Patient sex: F
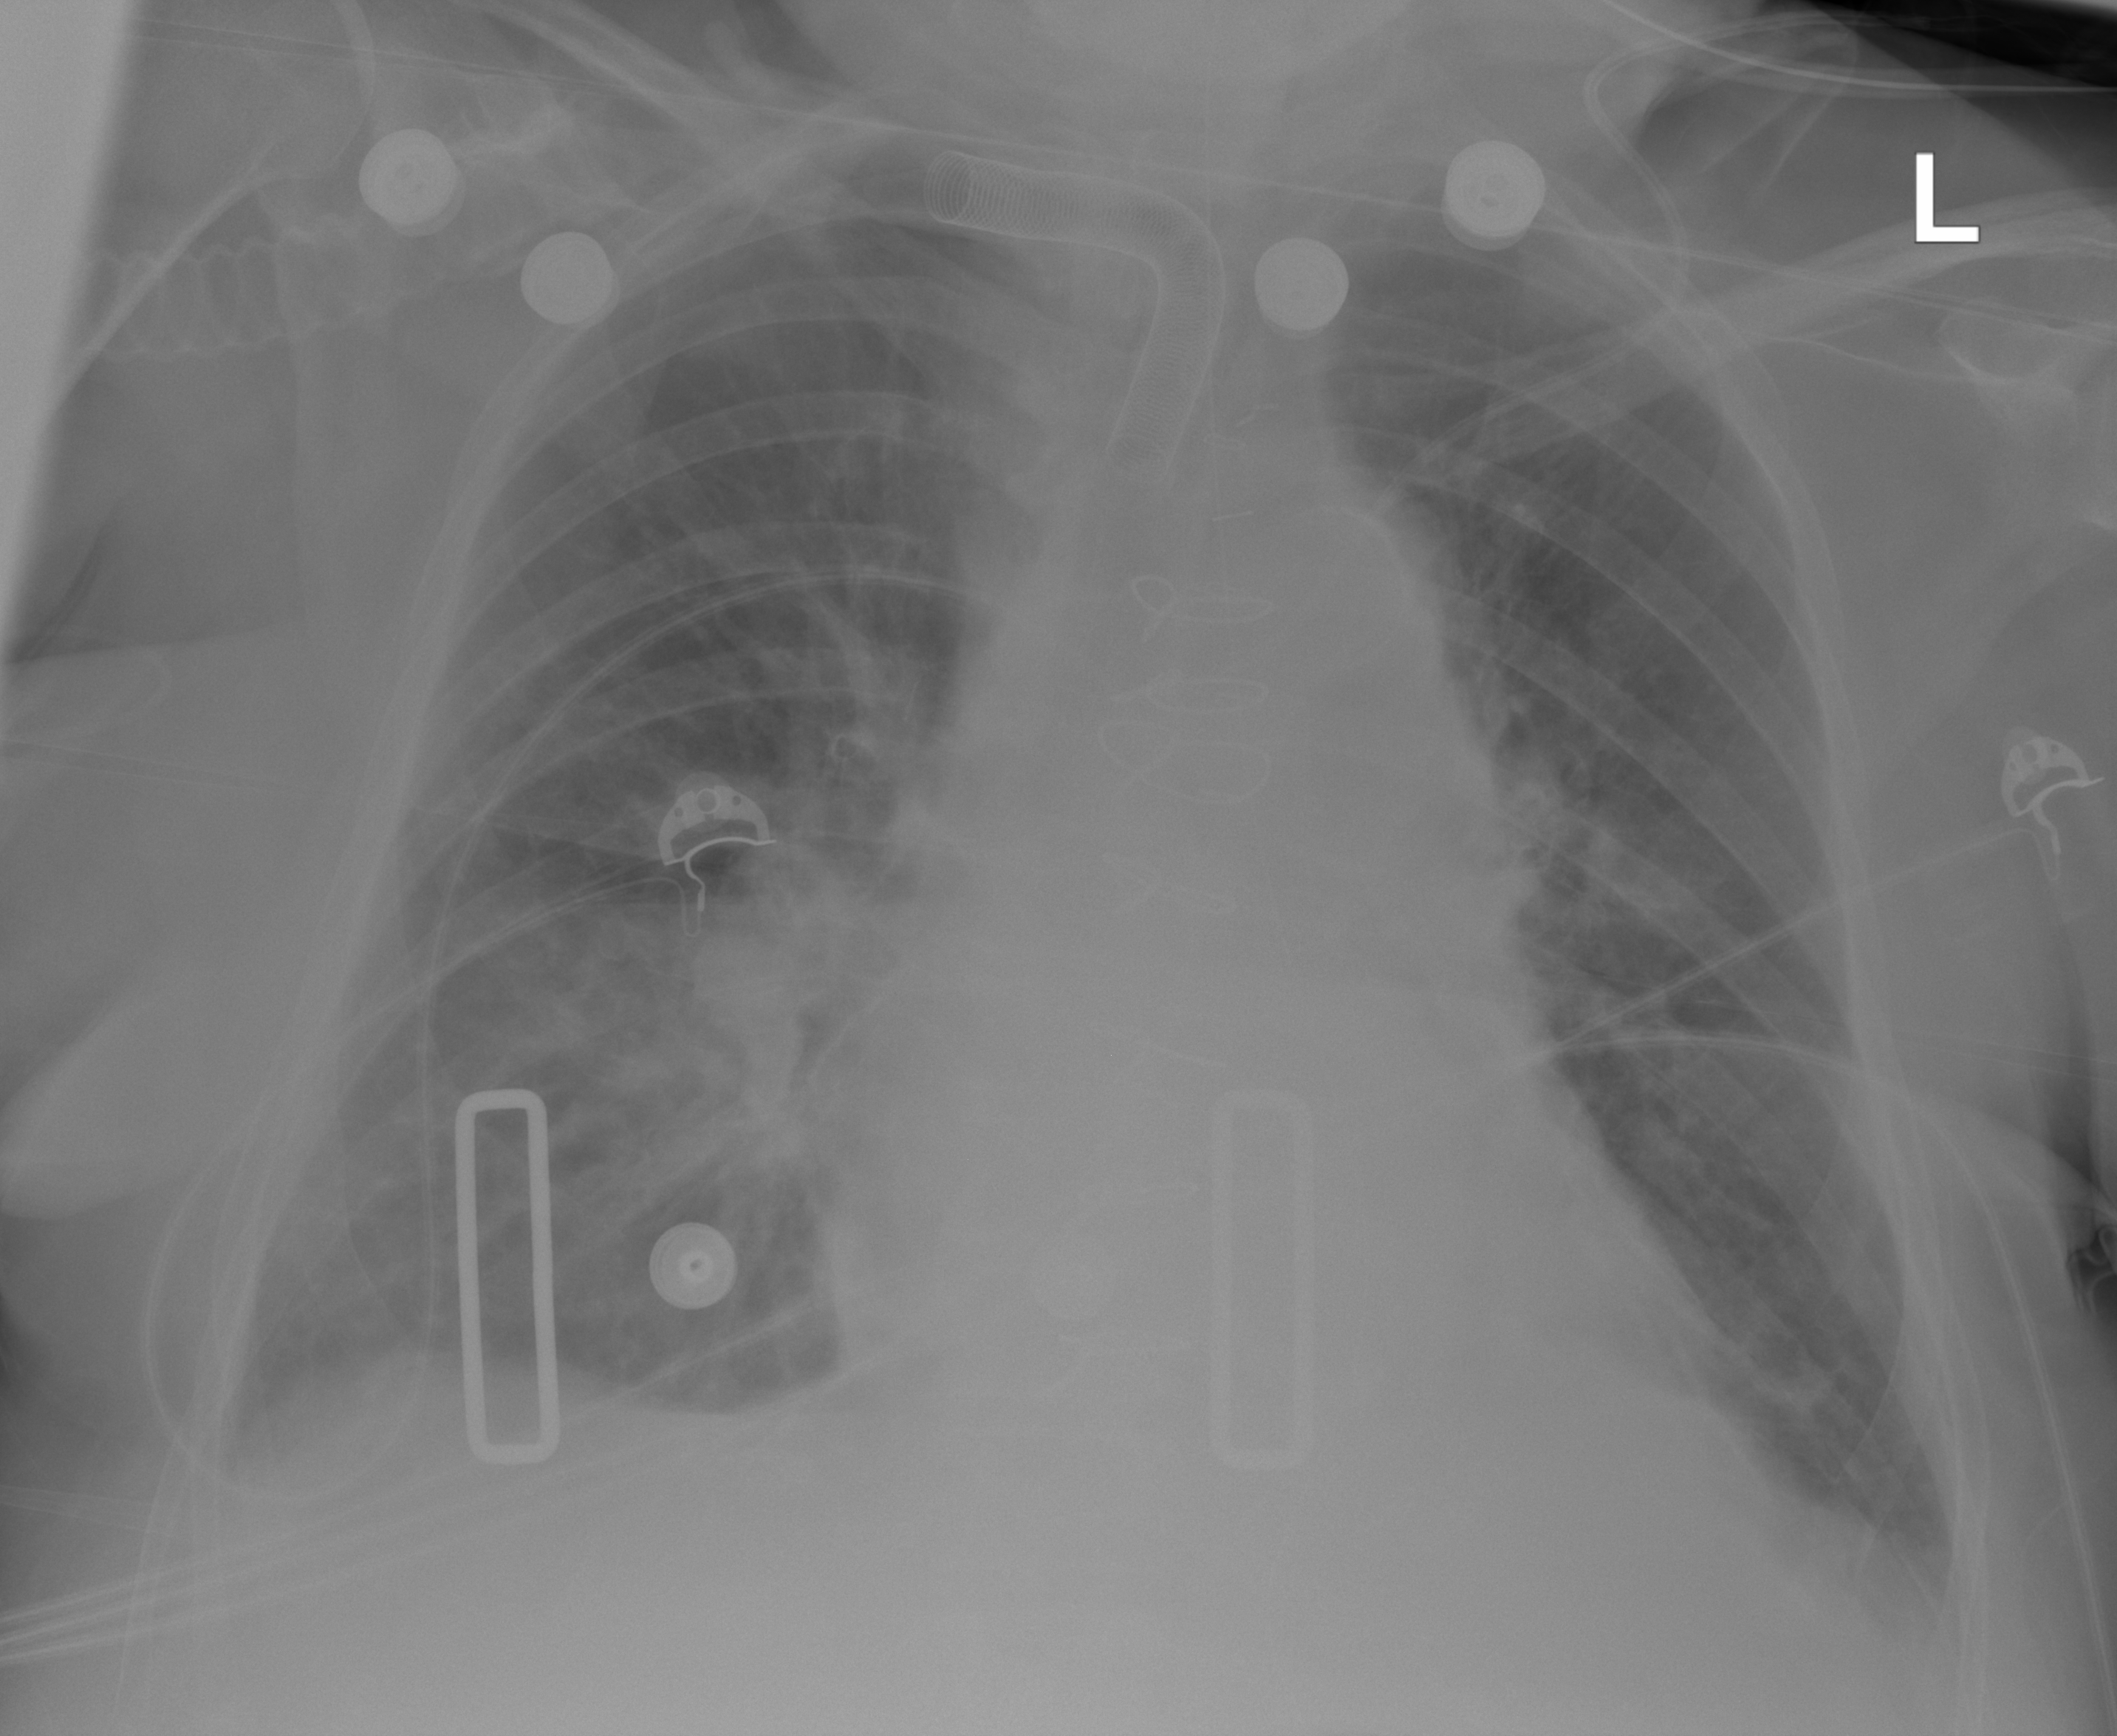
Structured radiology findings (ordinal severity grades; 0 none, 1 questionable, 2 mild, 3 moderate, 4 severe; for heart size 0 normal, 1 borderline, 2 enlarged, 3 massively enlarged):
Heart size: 2
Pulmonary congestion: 1
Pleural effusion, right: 1
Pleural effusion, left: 2
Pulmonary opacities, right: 2
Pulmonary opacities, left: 0
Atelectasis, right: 2
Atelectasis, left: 2